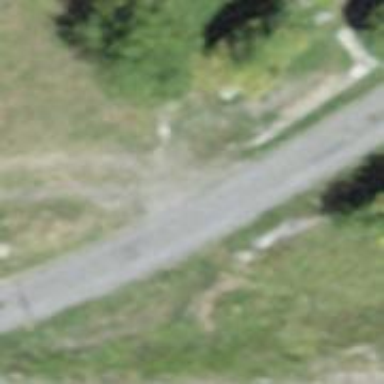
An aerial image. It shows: Unclassified road.